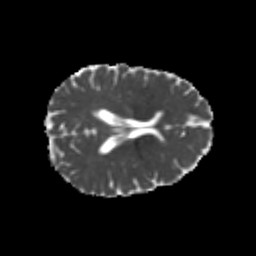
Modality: MD
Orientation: axial
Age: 25
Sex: female
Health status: healthy
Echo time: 0.074 s